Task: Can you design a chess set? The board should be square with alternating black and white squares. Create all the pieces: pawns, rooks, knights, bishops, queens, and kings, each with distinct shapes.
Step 2813:
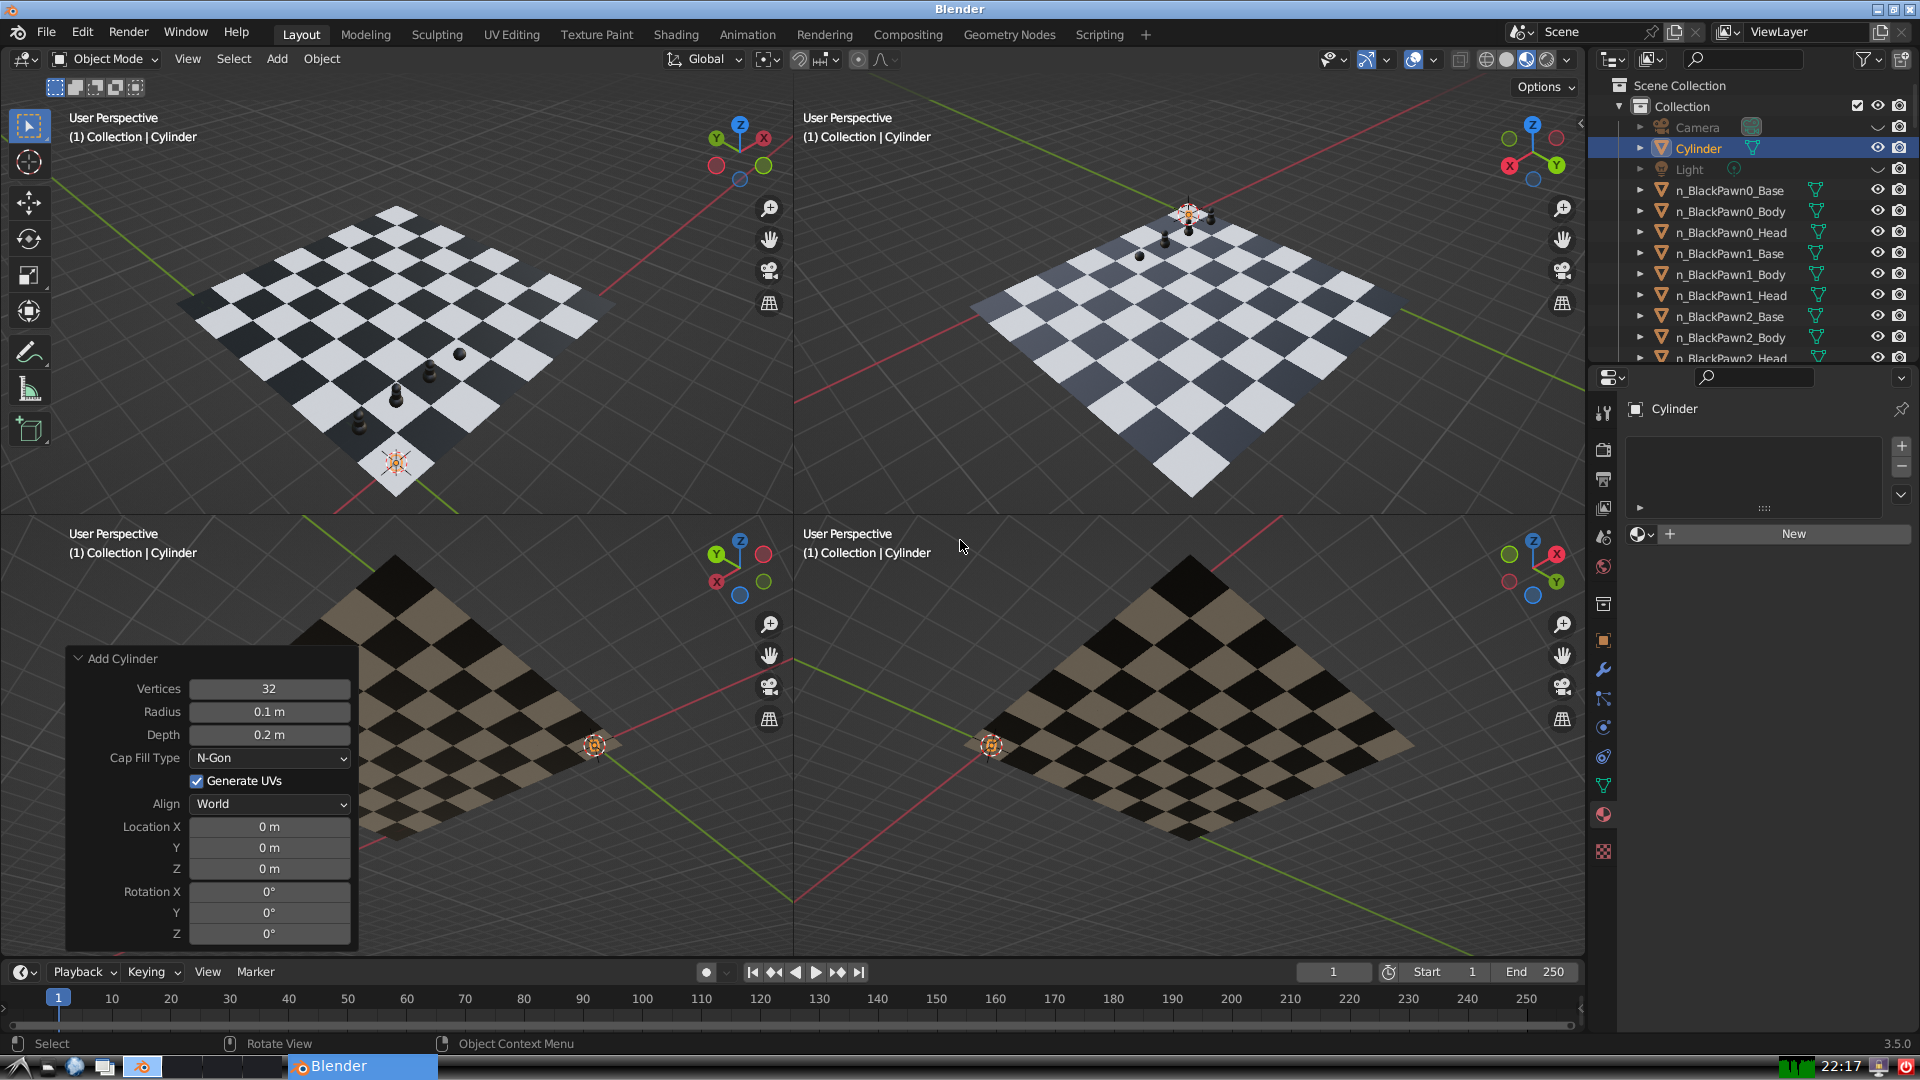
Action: {"key_press": ['Ctrl, Home']}